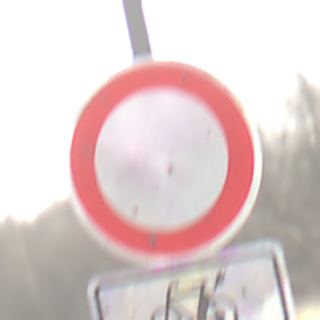
Verkehrszeichen: VerbotFahrzeugeAllerArt
Zusatzzeichen unten: EinspurigeFahrzeugeFrei6
Umgebung: Outdoor, Nature
Tageszeit: MorningAfternoon
Wetter: PartlyCloudy
Licht: Natural
Jahreszeit: Winter
Kontrast: MediumContrast